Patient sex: F
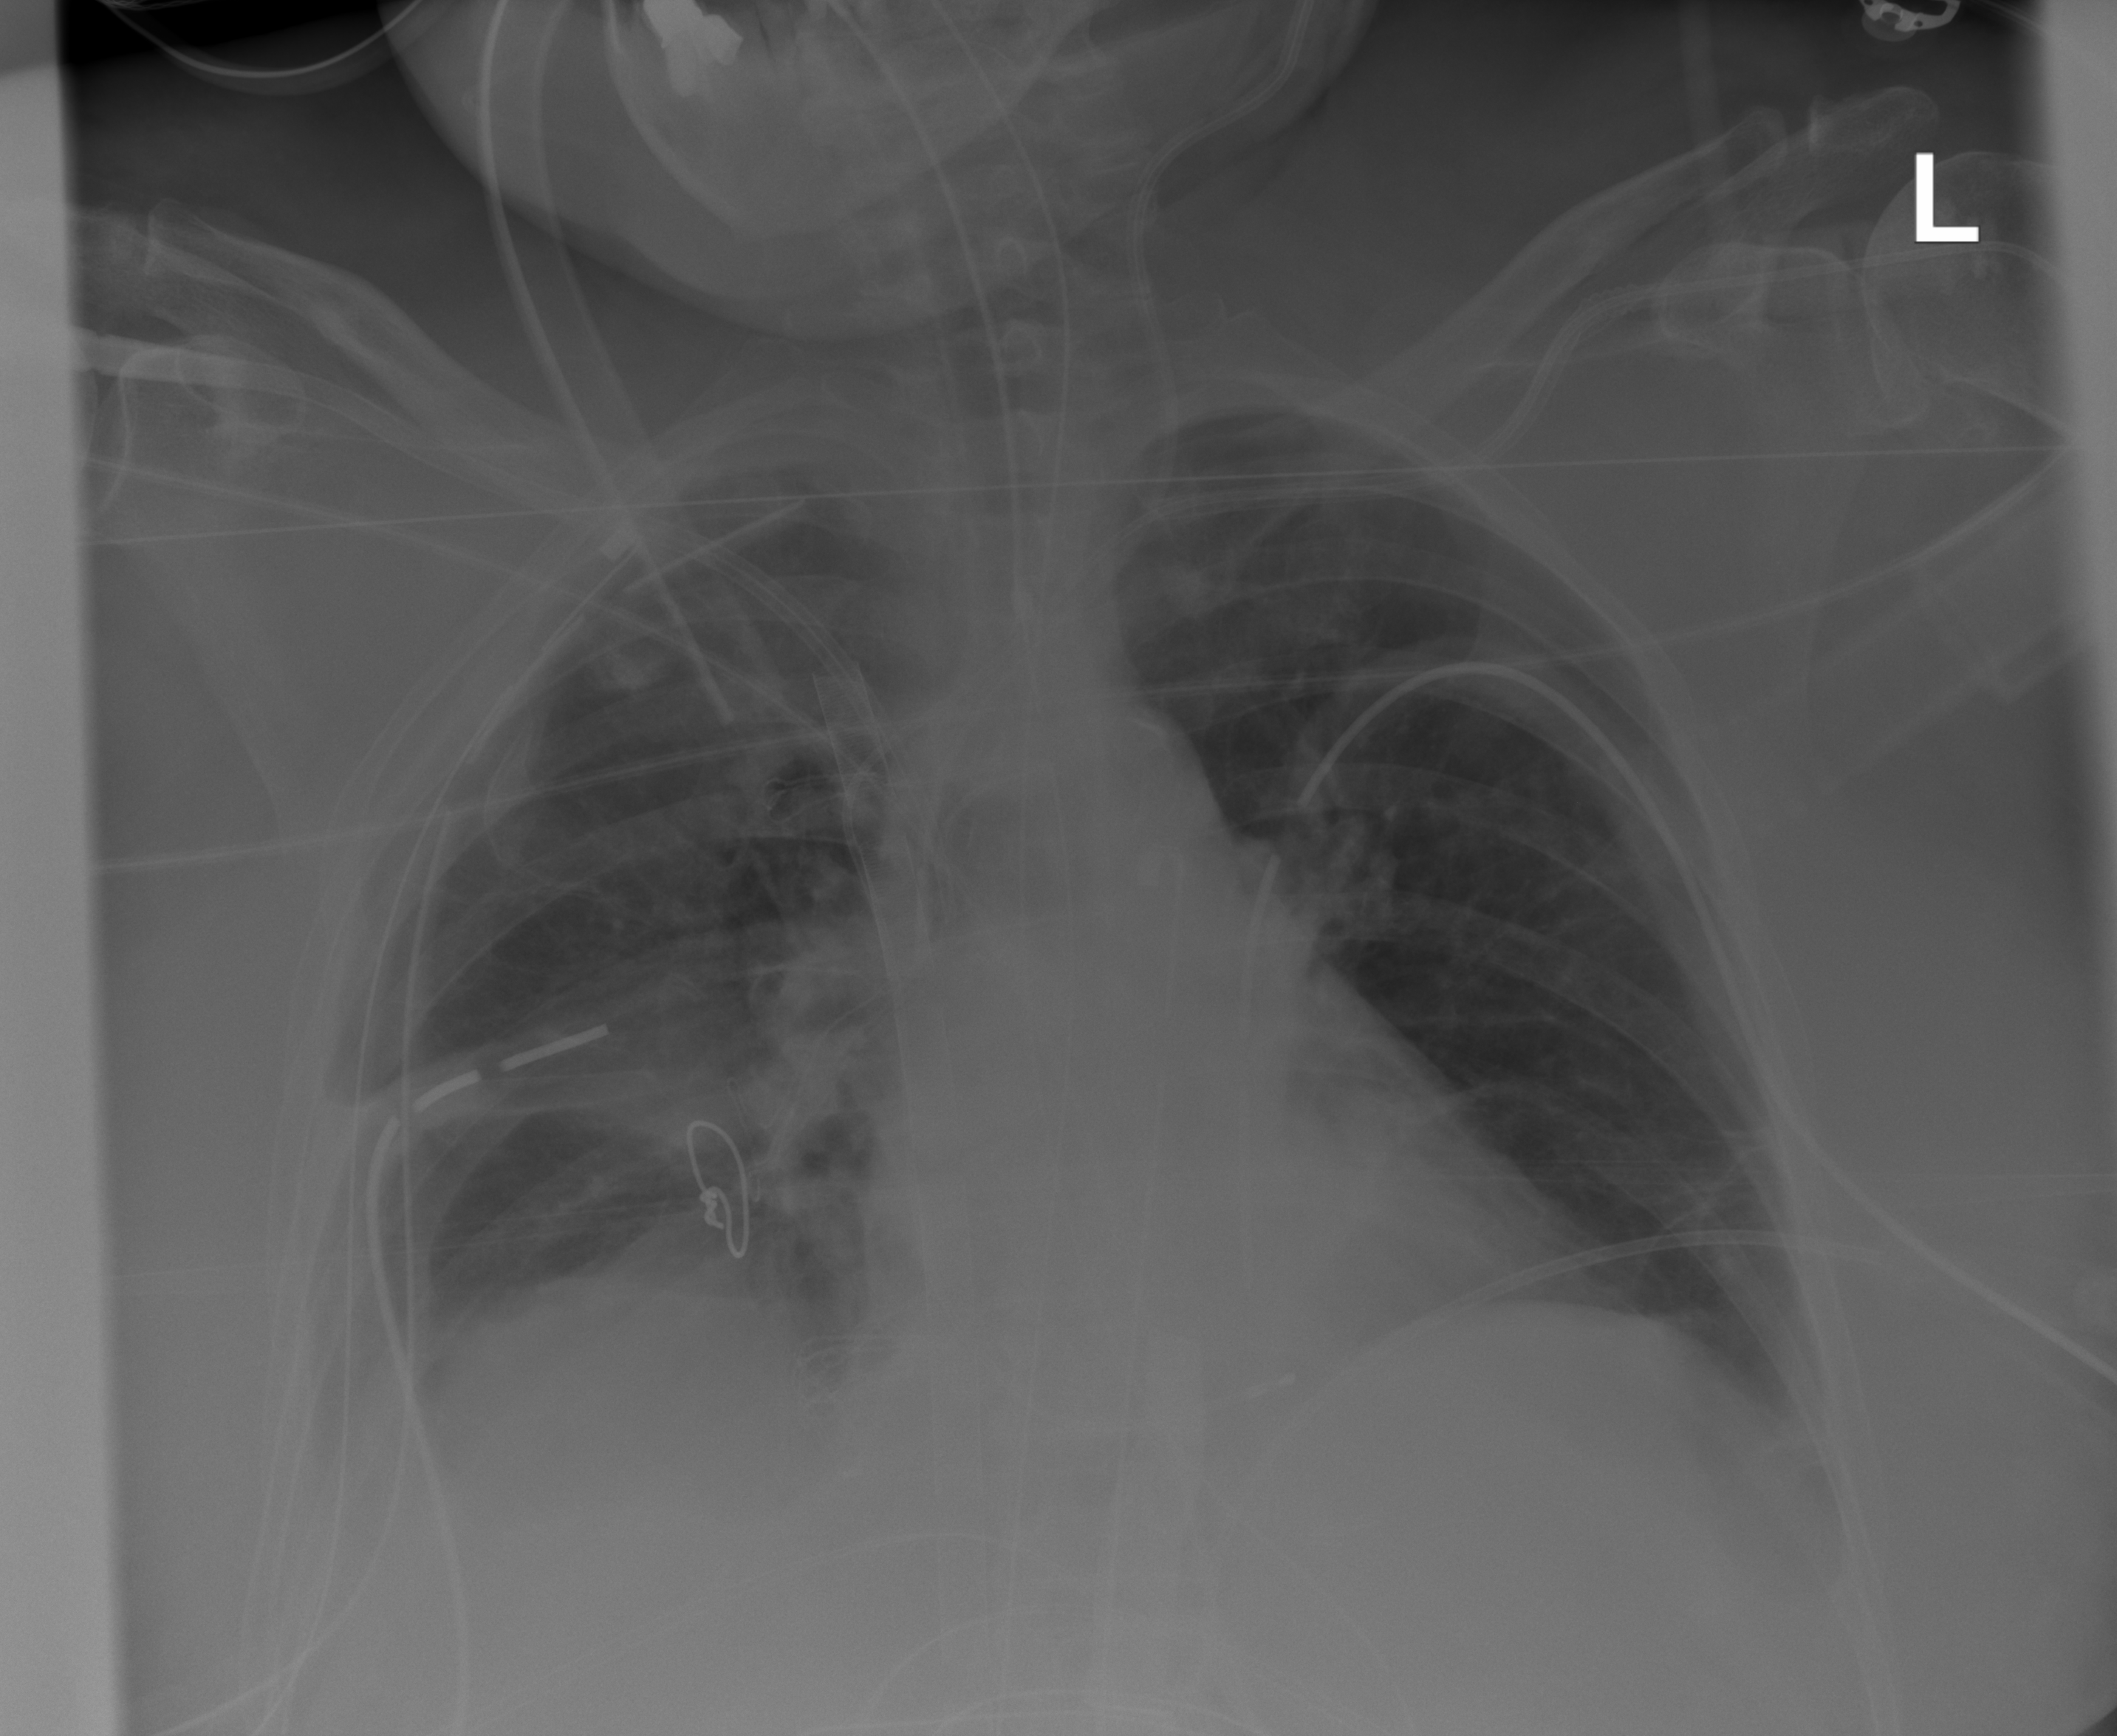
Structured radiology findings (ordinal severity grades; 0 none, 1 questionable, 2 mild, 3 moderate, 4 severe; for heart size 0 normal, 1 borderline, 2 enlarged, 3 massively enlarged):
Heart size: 1
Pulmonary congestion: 0
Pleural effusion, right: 2
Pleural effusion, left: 2
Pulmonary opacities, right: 3
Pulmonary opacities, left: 0
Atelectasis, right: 3
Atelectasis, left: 2